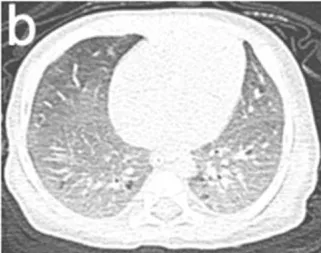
(a,b) X-rays and CT scans of the patient before the treatment of HS. (b) Chest CT scan showed interstitial lung disease.
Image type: radiology (ct)